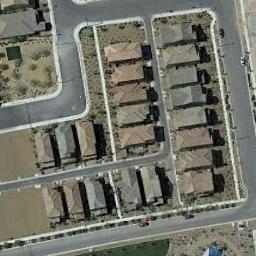
Label: residential